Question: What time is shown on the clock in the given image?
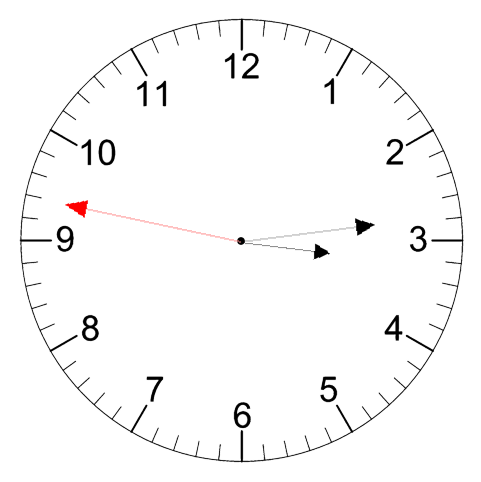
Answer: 03:13:47